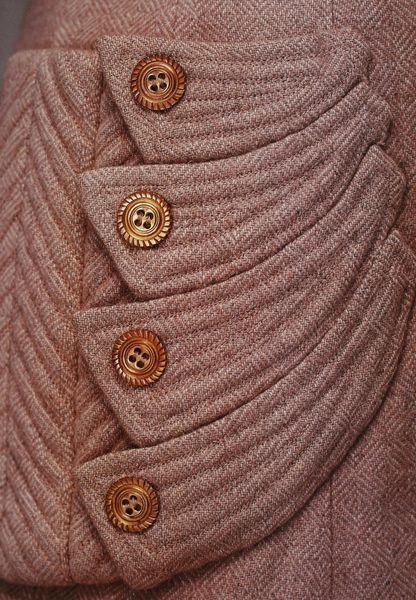
Titel: Tagesensemble - Detail
Künstler: Jeanne Lanvin
Standort: Kyoto (Japan)
Institution: Kyoto Costume Institute
Schlagwörter: braun, mode, kragen, ärmel, mantel, stoff, rosa, relief, dick, wolle, detail, riemen, knöpfe, foto, vier, stof, struktur, textil, applikation, nähte, kyoto, fischgrät, wollstoff, steppnähte